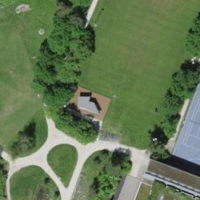
EUNIS habitat code: 53
Species observed at this site:
Esox lucius
Sylvia atricapilla
Juglans regia
Draba verna
Cardamine pratensis
Ficaria verna
Epilobium hirsutum
Tussilago farfara
Betula pendula
Cyaniris semiargus
Melilotus albus
Lamium purpureum
Turdus merula
Columba palumbus
Piezodorus lituratus
Veronica persica
Hypericum perforatum
Bellis perennis
Prunella vulgaris
Taraxacum officinale
Prunus spinosa
Chamaenerion dodonaei
Senecio vulgaris
Hedera helix
Cornus sanguinea